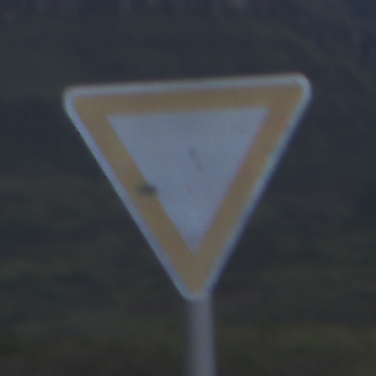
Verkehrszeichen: VorfahrtGewaehren
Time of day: SunriseSunset
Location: Outdoor (Nature)
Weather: PartlyCloudy
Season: NotSpecified
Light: Natural